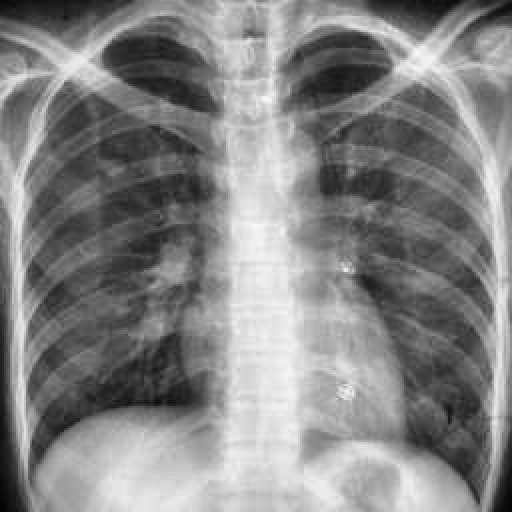
Finding: TUBERCULOSIS